Question: I am using seekbar to change color of textview, but problem is when is click at particular position in seekbar, other position of textview color is not changing.
How to solve this issue?
Thanks in advance.
Here is code.
'''
public class SplashActivity extends Activity {
private TextView textView;
private SeekBar seekBar;
int p = 0, noOfLength;
@Override
protected void onCreate(Bundle savedInstanceState) {
super.onCreate(savedInstanceState);
this.requestWindowFeature(Window.FEATURE_NO_TITLE);
setContentView(R.layout.test);
textView = (TextView) findViewById(R.id.textView1);
seekBar = (SeekBar) findViewById(R.id.seekBar1);
textView.setText("Loading.Please wait...");// length of string is 22
String textLength = textView.getText().toString();
noOfLength = textLength.length();
seekBar.setMax(noOfLength);
seekBar.setOnSeekBarChangeListener(new OnSeekBarChangeListener() {
@Override
public void onStopTrackingTouch(SeekBar seekBar) {
}
@Override
public void onStartTrackingTouch(SeekBar seekBar) {
}
@Override
public void onProgressChanged(SeekBar seekBar, int progress,
boolean fromUser) {
try {
Spannable spannableString = new SpannableString(textView
.getText());
if (progress > p) {
p = progress;
spannableString.setSpan(new ForegroundColorSpan(
Color.YELLOW), 0, progress,
Spannable.SPAN_EXCLUSIVE_EXCLUSIVE);
textView.setText(spannableString);
} else {
p = progress;
spannableString.setSpan(new ForegroundColorSpan(
Color.GRAY), progress - 1, progress + 1,
Spannable.SPAN_INCLUSIVE_INCLUSIVE);
textView.setText(spannableString);
}
} catch (Exception e) {
e.printStackTrace();
}
}
});
}
'''
}
When I am moving seekbar without leaving from start to end and from end to start position, it works but when i click seekbar at particular position, it's not working.
Here is screenshot of issue:

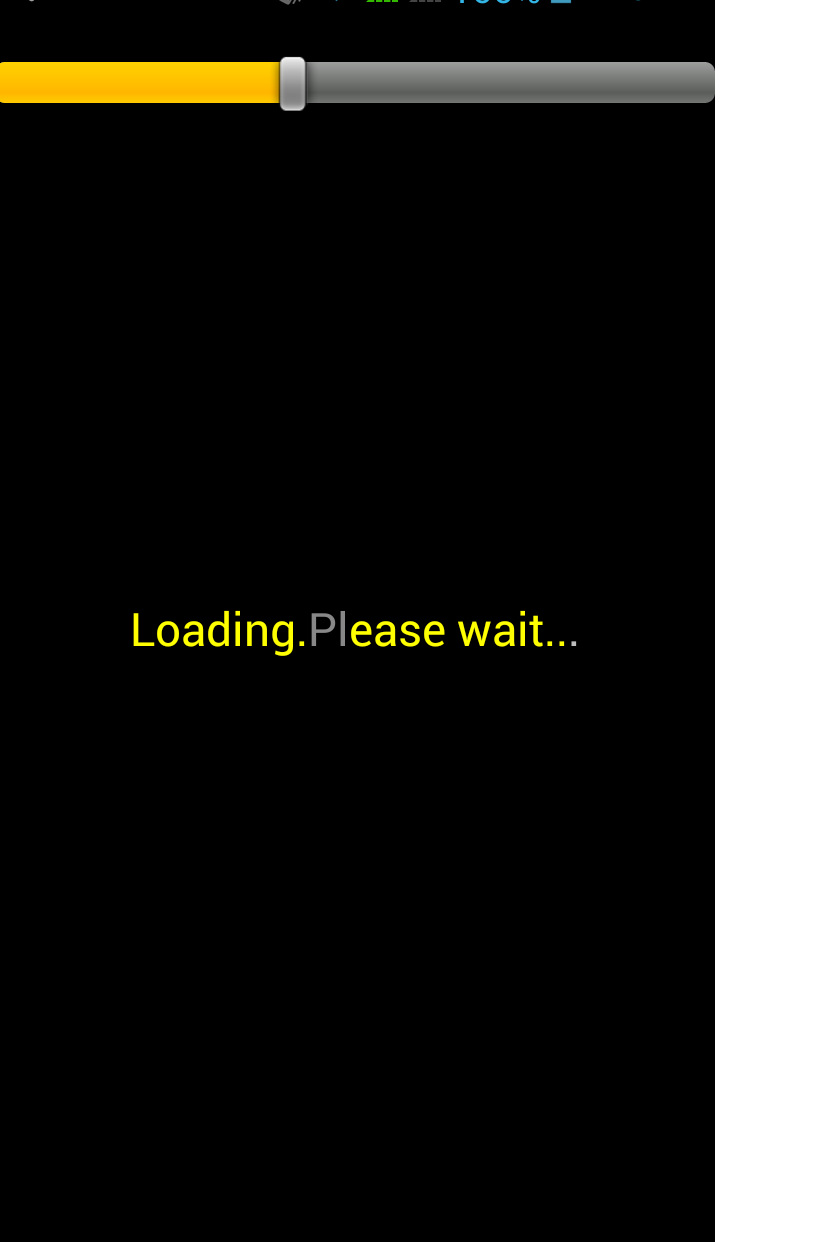
Answer: If you are willing to color single character to color while moving seekbar then put this in onProgressChanged :
'''
try {
Spannable spannableString = new SpannableString(textView
.getText());
if (progress > p) {
p = progress;
spannableString.setSpan(new ForegroundColorSpan(
Color.YELLOW), progress-1, progress,
Spannable.SPAN_EXCLUSIVE_EXCLUSIVE);
textView.setText(spannableString);
spannableString.setSpan(new ForegroundColorSpan(
Color.GRAY), 0, progress-1,
Spannable.SPAN_INCLUSIVE_INCLUSIVE);
textView.setText(spannableString);
} else {
p = progress;
spannableString.setSpan(new ForegroundColorSpan(
Color.YELLOW), progress-1, progress,
Spannable.SPAN_EXCLUSIVE_EXCLUSIVE);
textView.setText(spannableString);
spannableString.setSpan(new ForegroundColorSpan(
Color.GRAY), progress, noOfLength,
Spannable.SPAN_INCLUSIVE_INCLUSIVE);
textView.setText(spannableString);
}
} catch (Exception e) {
e.printStackTrace();
}
'''
or if you want to color all the characters then try this:
'''
try {
Spannable spannableString = new SpannableString(textView
.getText());
if (progress > p) {
p = progress;
spannableString.setSpan(new ForegroundColorSpan(
Color.YELLOW), 0, progress,
Spannable.SPAN_EXCLUSIVE_EXCLUSIVE);
textView.setText(spannableString);
} else {
p = progress;
spannableString.setSpan(new ForegroundColorSpan(
Color.GRAY), progress - 1, noOfLength,
Spannable.SPAN_INCLUSIVE_INCLUSIVE);
textView.setText(spannableString);
}
} catch (Exception e) {
e.printStackTrace();
}
'''